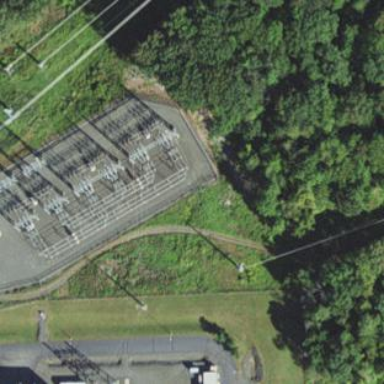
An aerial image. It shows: Outdoor distribution level power substation.